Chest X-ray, AP view. Patient: 64 years old, sex M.
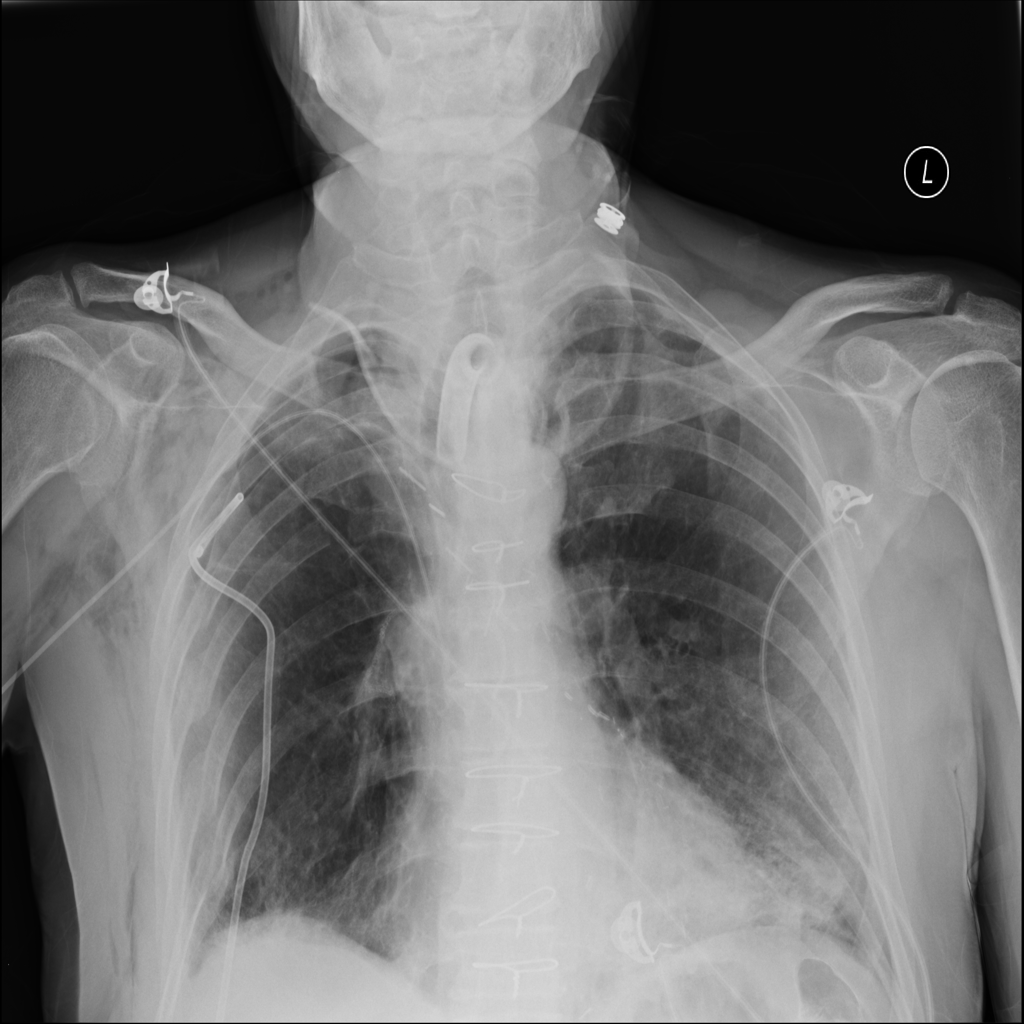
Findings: Emphysema, Infiltration, Pneumothorax